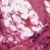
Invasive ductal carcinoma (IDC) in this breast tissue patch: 0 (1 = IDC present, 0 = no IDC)